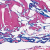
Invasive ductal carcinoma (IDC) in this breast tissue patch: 0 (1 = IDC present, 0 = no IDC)